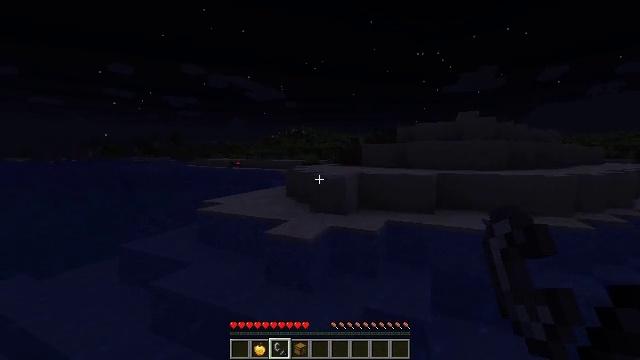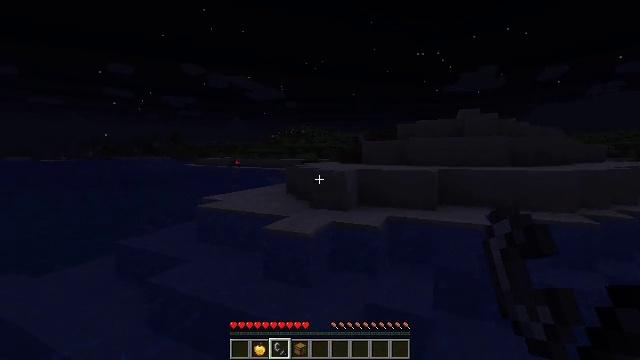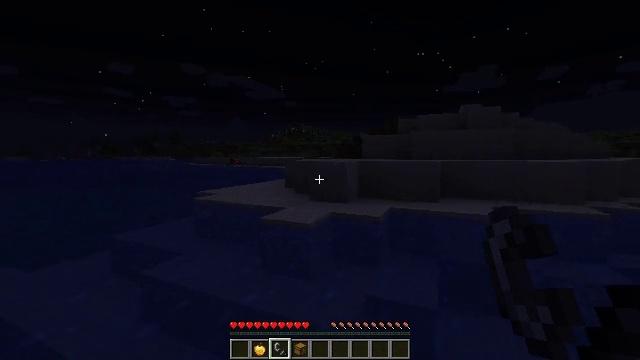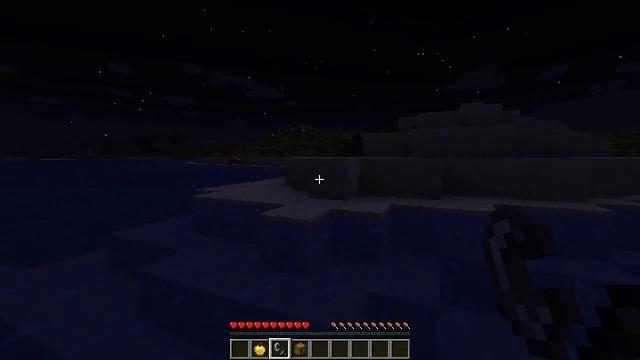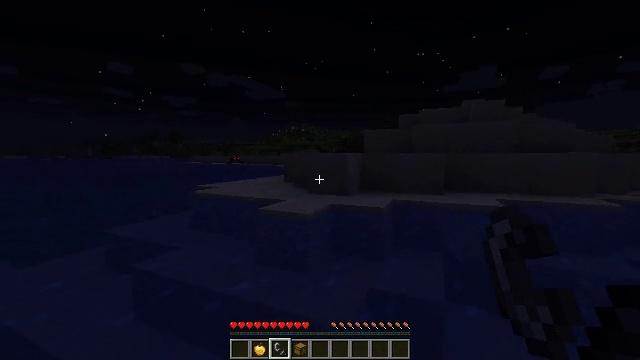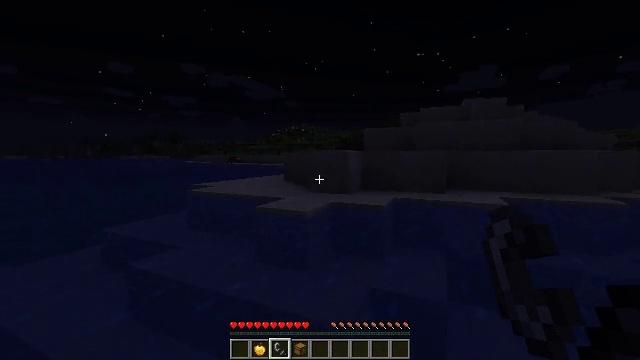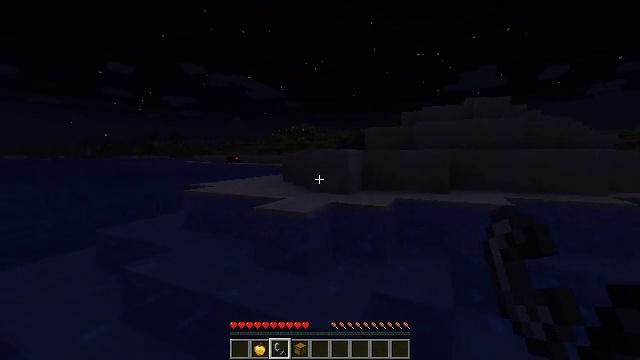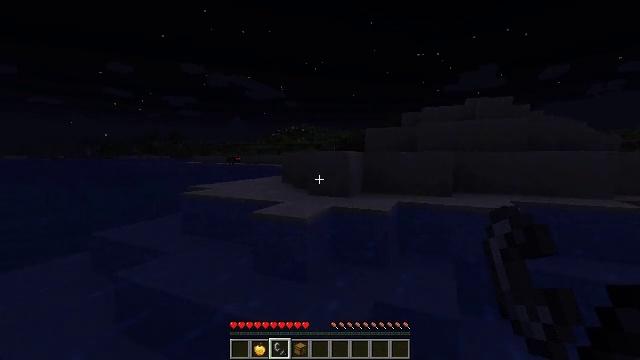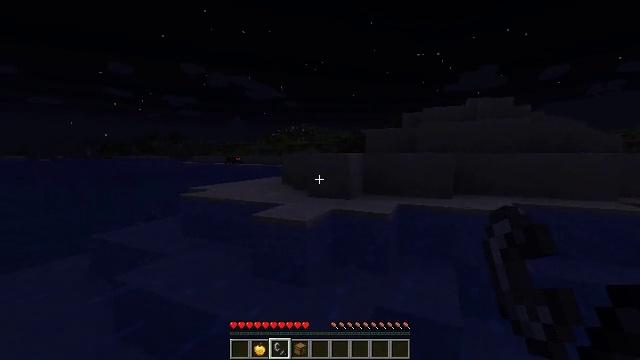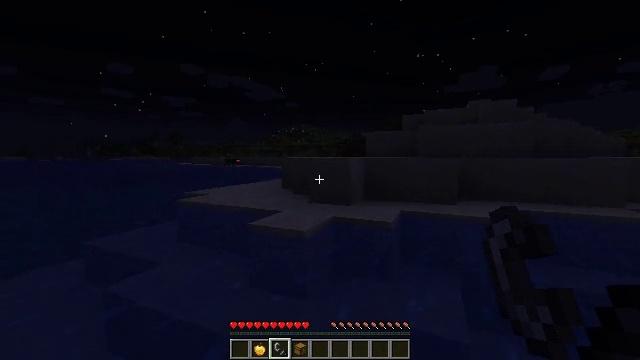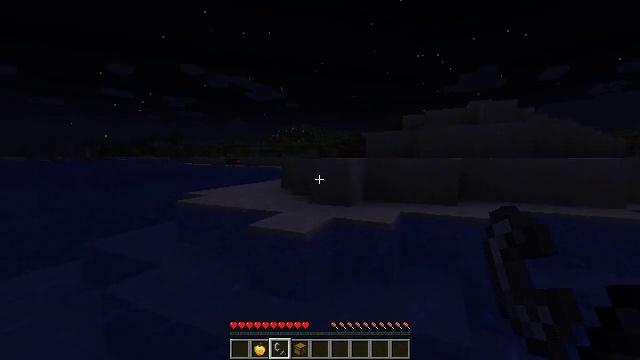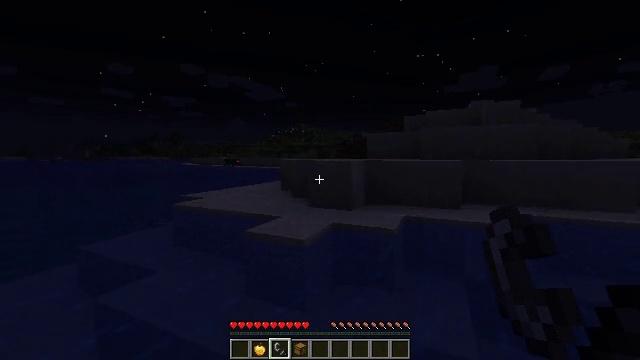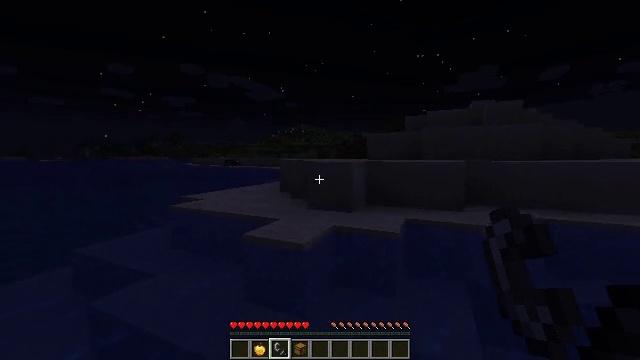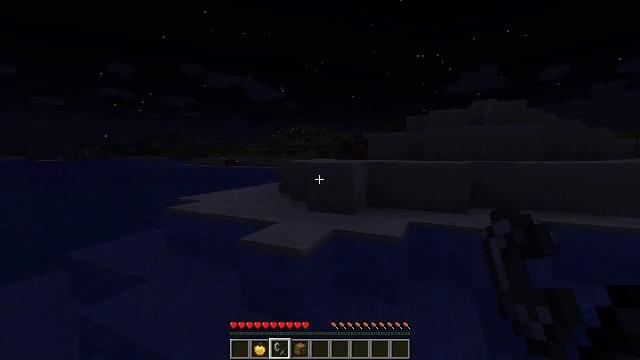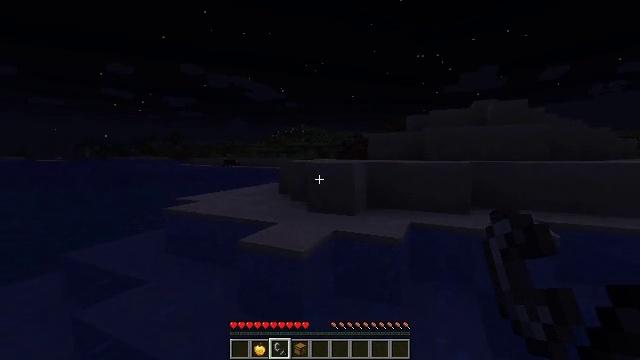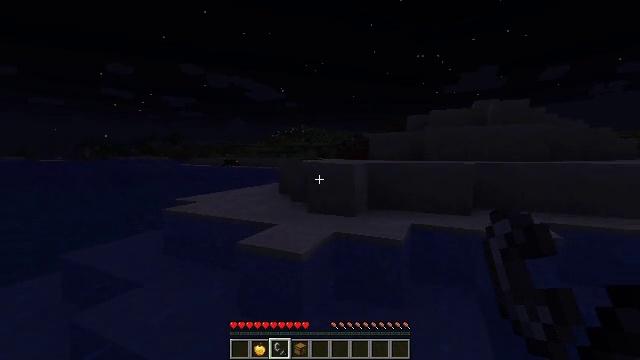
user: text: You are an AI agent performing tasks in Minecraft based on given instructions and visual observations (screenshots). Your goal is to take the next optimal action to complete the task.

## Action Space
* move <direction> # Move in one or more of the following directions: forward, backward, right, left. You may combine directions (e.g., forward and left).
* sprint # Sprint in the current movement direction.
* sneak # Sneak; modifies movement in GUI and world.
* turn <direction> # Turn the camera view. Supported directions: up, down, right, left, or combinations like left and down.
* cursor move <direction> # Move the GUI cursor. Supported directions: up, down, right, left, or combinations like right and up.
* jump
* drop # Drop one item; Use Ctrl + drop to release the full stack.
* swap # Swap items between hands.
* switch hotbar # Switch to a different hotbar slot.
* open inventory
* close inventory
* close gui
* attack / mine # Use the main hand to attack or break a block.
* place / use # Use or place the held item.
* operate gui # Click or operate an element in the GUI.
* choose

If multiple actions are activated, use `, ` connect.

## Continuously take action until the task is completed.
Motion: motion action
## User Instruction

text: Remove a flint and steel from the inventory.
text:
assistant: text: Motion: move forward
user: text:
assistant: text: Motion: move forward
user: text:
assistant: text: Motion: move forward
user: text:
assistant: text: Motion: move forward, jump
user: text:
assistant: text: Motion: move forward, jump
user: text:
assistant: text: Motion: move forward, jump
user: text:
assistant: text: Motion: move forward, jump
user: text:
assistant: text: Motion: move forward, jump
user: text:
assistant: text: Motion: move forward
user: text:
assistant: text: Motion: move forward
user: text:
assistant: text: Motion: move forward
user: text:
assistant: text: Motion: move forward
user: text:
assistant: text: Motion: move forward
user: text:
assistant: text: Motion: move forward
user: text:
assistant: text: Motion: move forward, jump
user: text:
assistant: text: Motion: move forward, jump
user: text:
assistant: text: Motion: move forward, jump
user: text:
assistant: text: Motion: move forward, jump
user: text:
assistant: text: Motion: move forward, jump
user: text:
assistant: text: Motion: move forward, jump
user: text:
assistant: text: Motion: move forward
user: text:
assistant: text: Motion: move forward
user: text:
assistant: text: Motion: move forward
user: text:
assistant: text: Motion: move forward
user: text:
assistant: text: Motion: move forward
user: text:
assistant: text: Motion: move forward
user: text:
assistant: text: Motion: move forward
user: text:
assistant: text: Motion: move forward
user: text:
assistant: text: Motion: move forward
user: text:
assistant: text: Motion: no_op